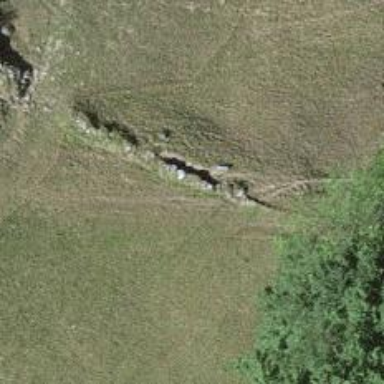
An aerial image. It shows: Dry stone wall barrier.